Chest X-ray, PA view. Patient: 66 years old, sex F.
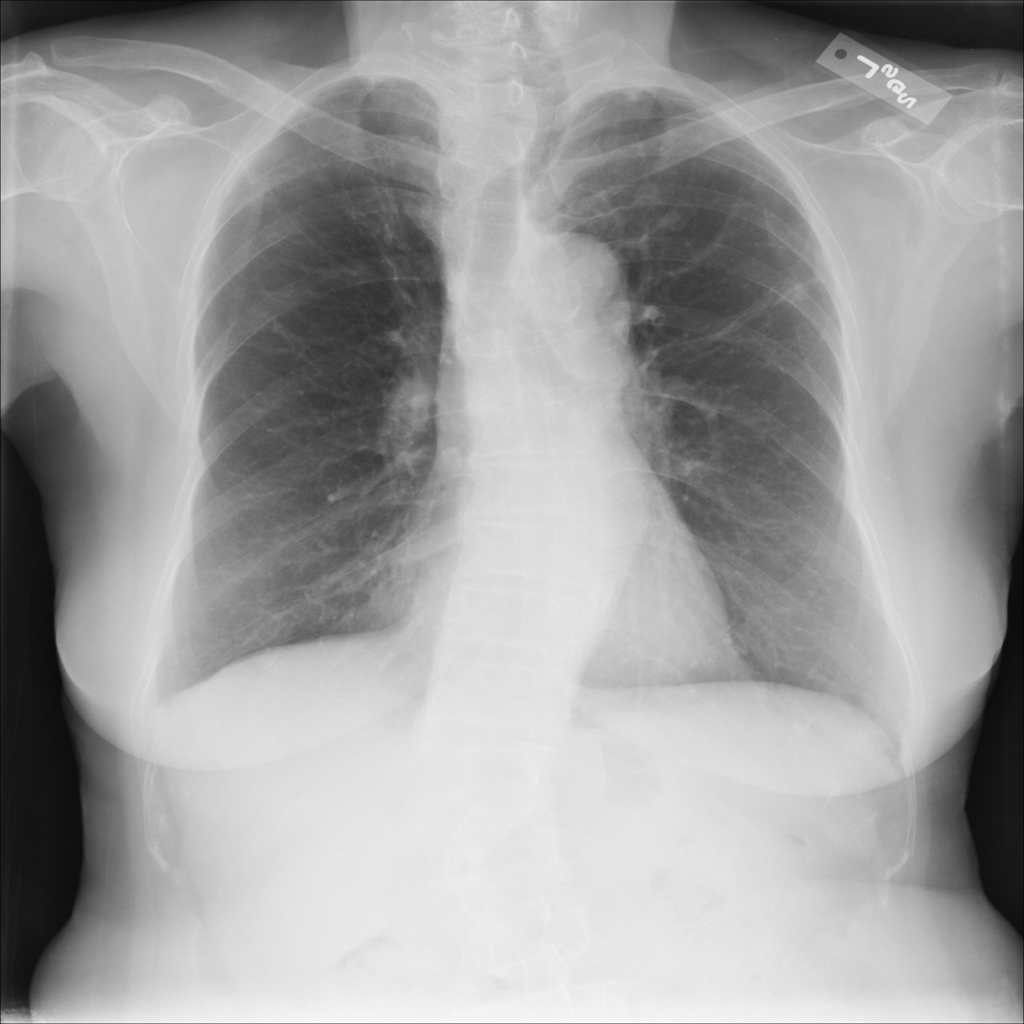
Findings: Fibrosis, Pleural_Thickening